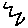
Label: zigzag